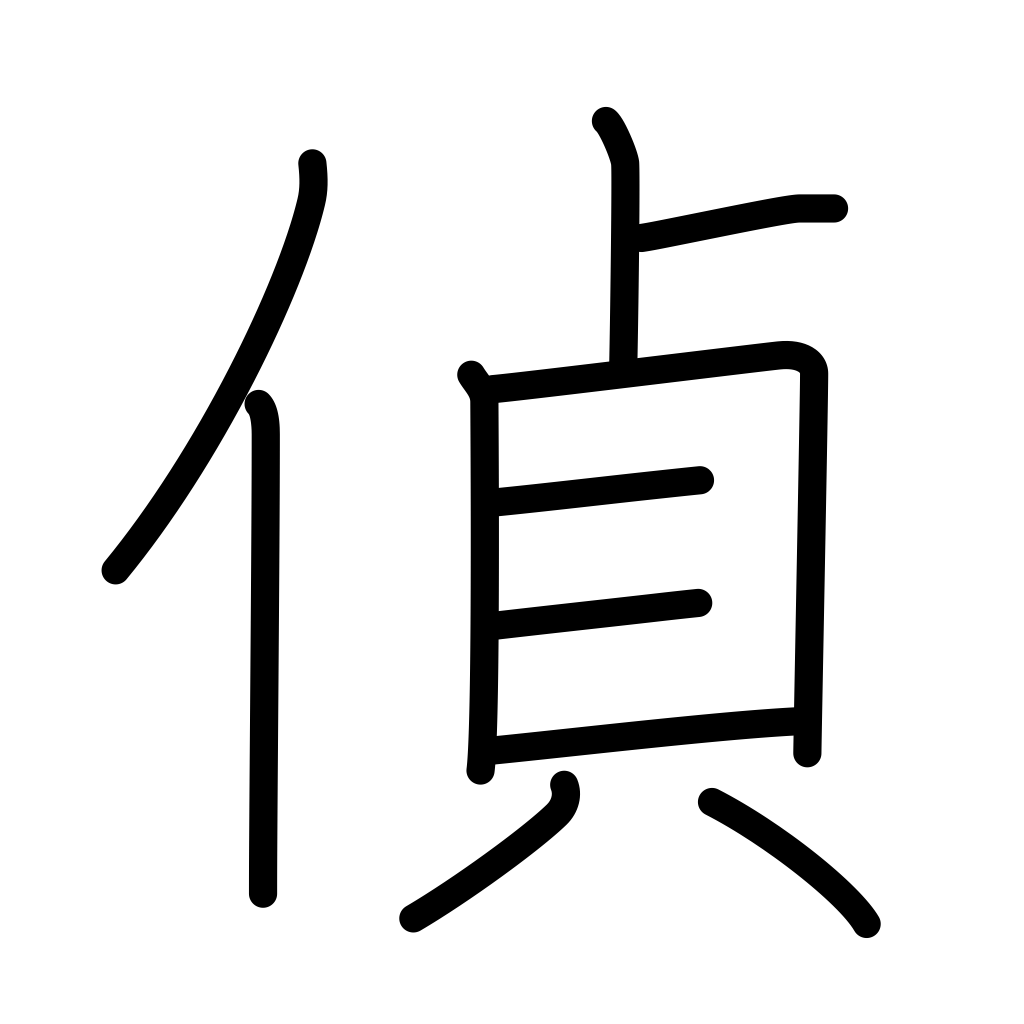
Meaning: spy